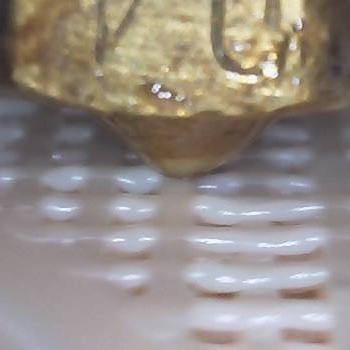
Flow rate: 133%